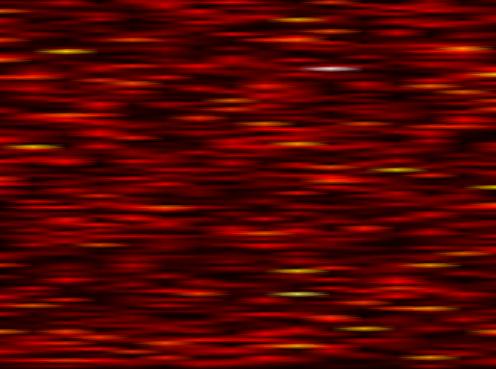
Label: WOLA